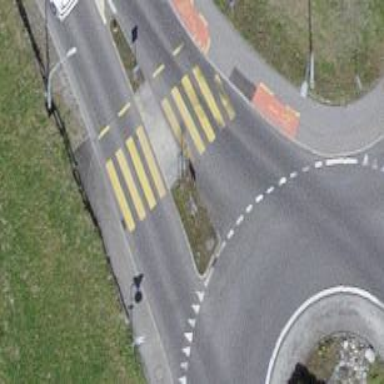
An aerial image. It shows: Traffic calming island.